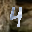
Label: 4